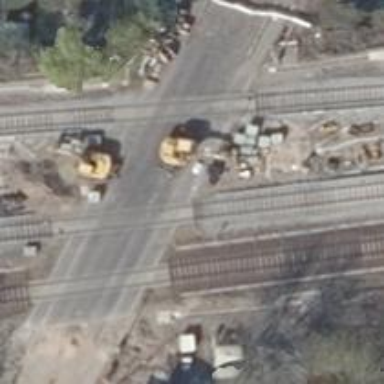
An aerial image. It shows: Level crossing with full barriers and lights.